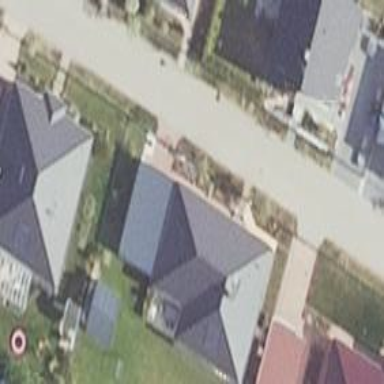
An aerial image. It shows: Hipped roof house.